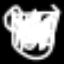
Label: line